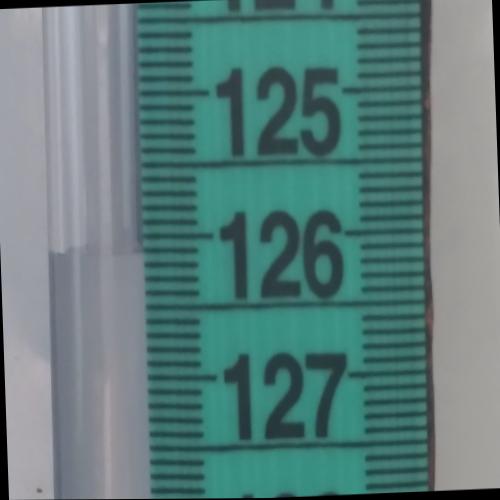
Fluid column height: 126.1 cm